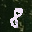
Label: 8